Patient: sex F, age 56
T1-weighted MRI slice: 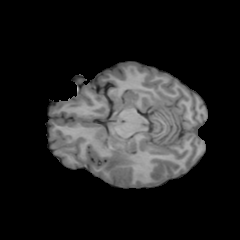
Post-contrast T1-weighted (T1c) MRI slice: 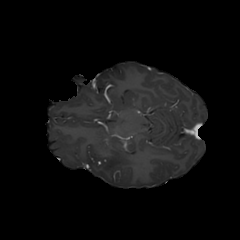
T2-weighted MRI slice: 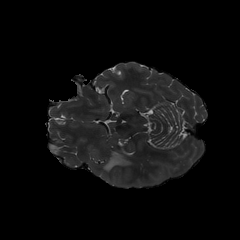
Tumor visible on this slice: yes
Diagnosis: Glioblastoma, IDH-wildtype
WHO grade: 4